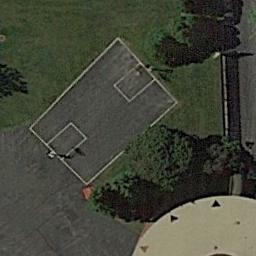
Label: basketball_court